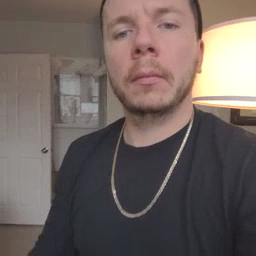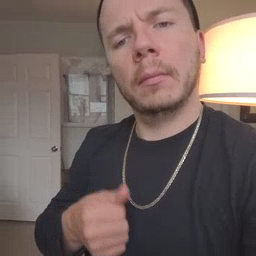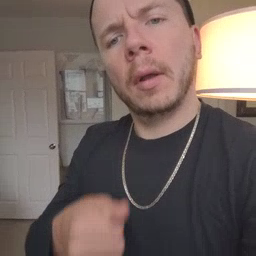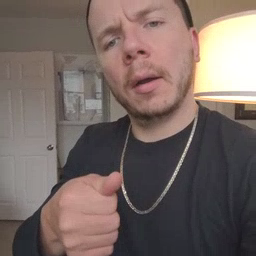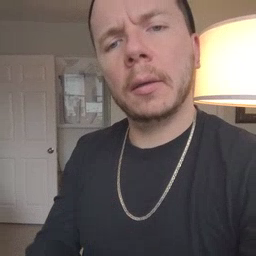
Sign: hide